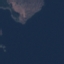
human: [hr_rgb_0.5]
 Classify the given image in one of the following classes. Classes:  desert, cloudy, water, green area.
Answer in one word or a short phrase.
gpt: water